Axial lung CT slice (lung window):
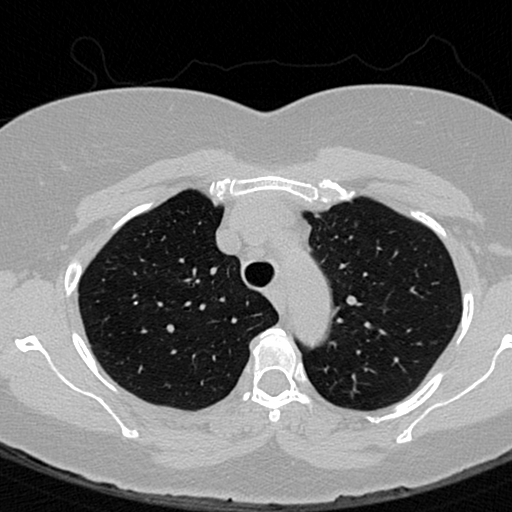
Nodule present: no